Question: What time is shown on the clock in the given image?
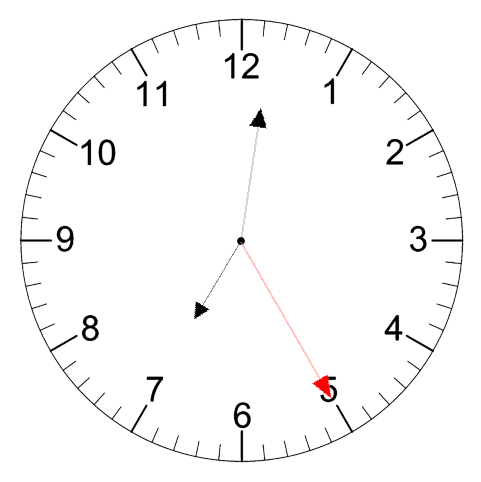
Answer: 07:01:25